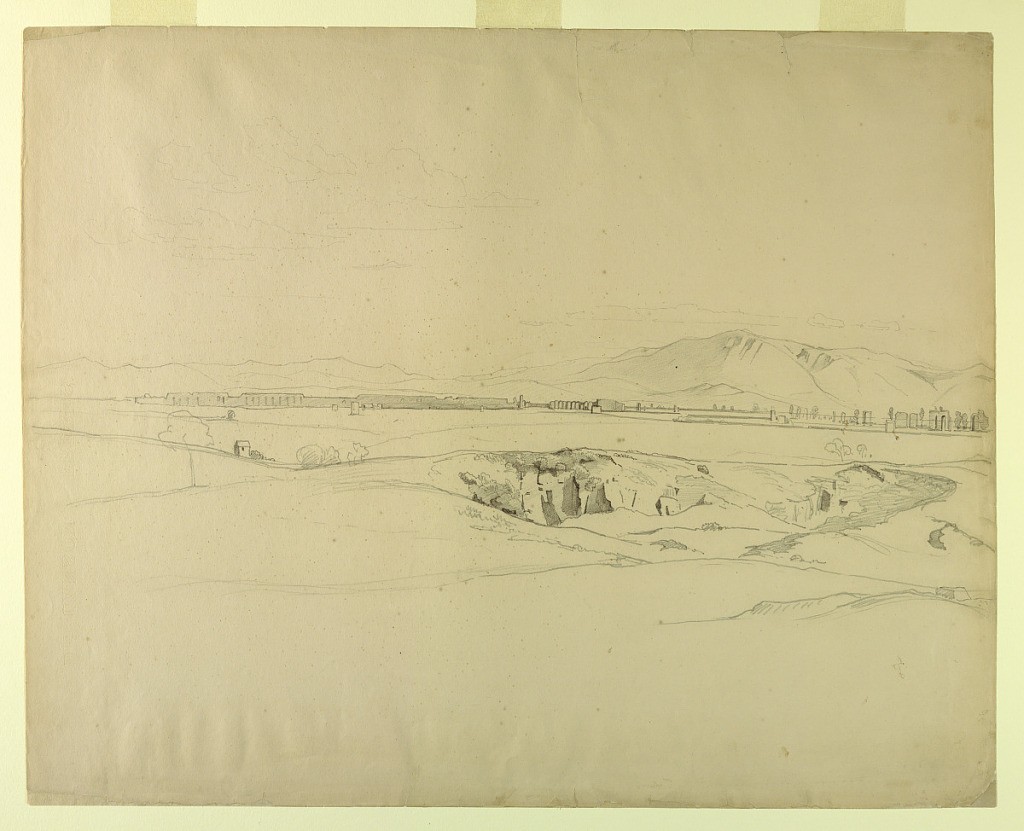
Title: Study of landscape
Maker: William Stanley Haseltine, American, 1835–1900
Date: ca. 1855
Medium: Graphite on paper
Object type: Drawing
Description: Sketch of a landscape with mountains on the horizon.